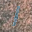
Label: 1